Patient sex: F
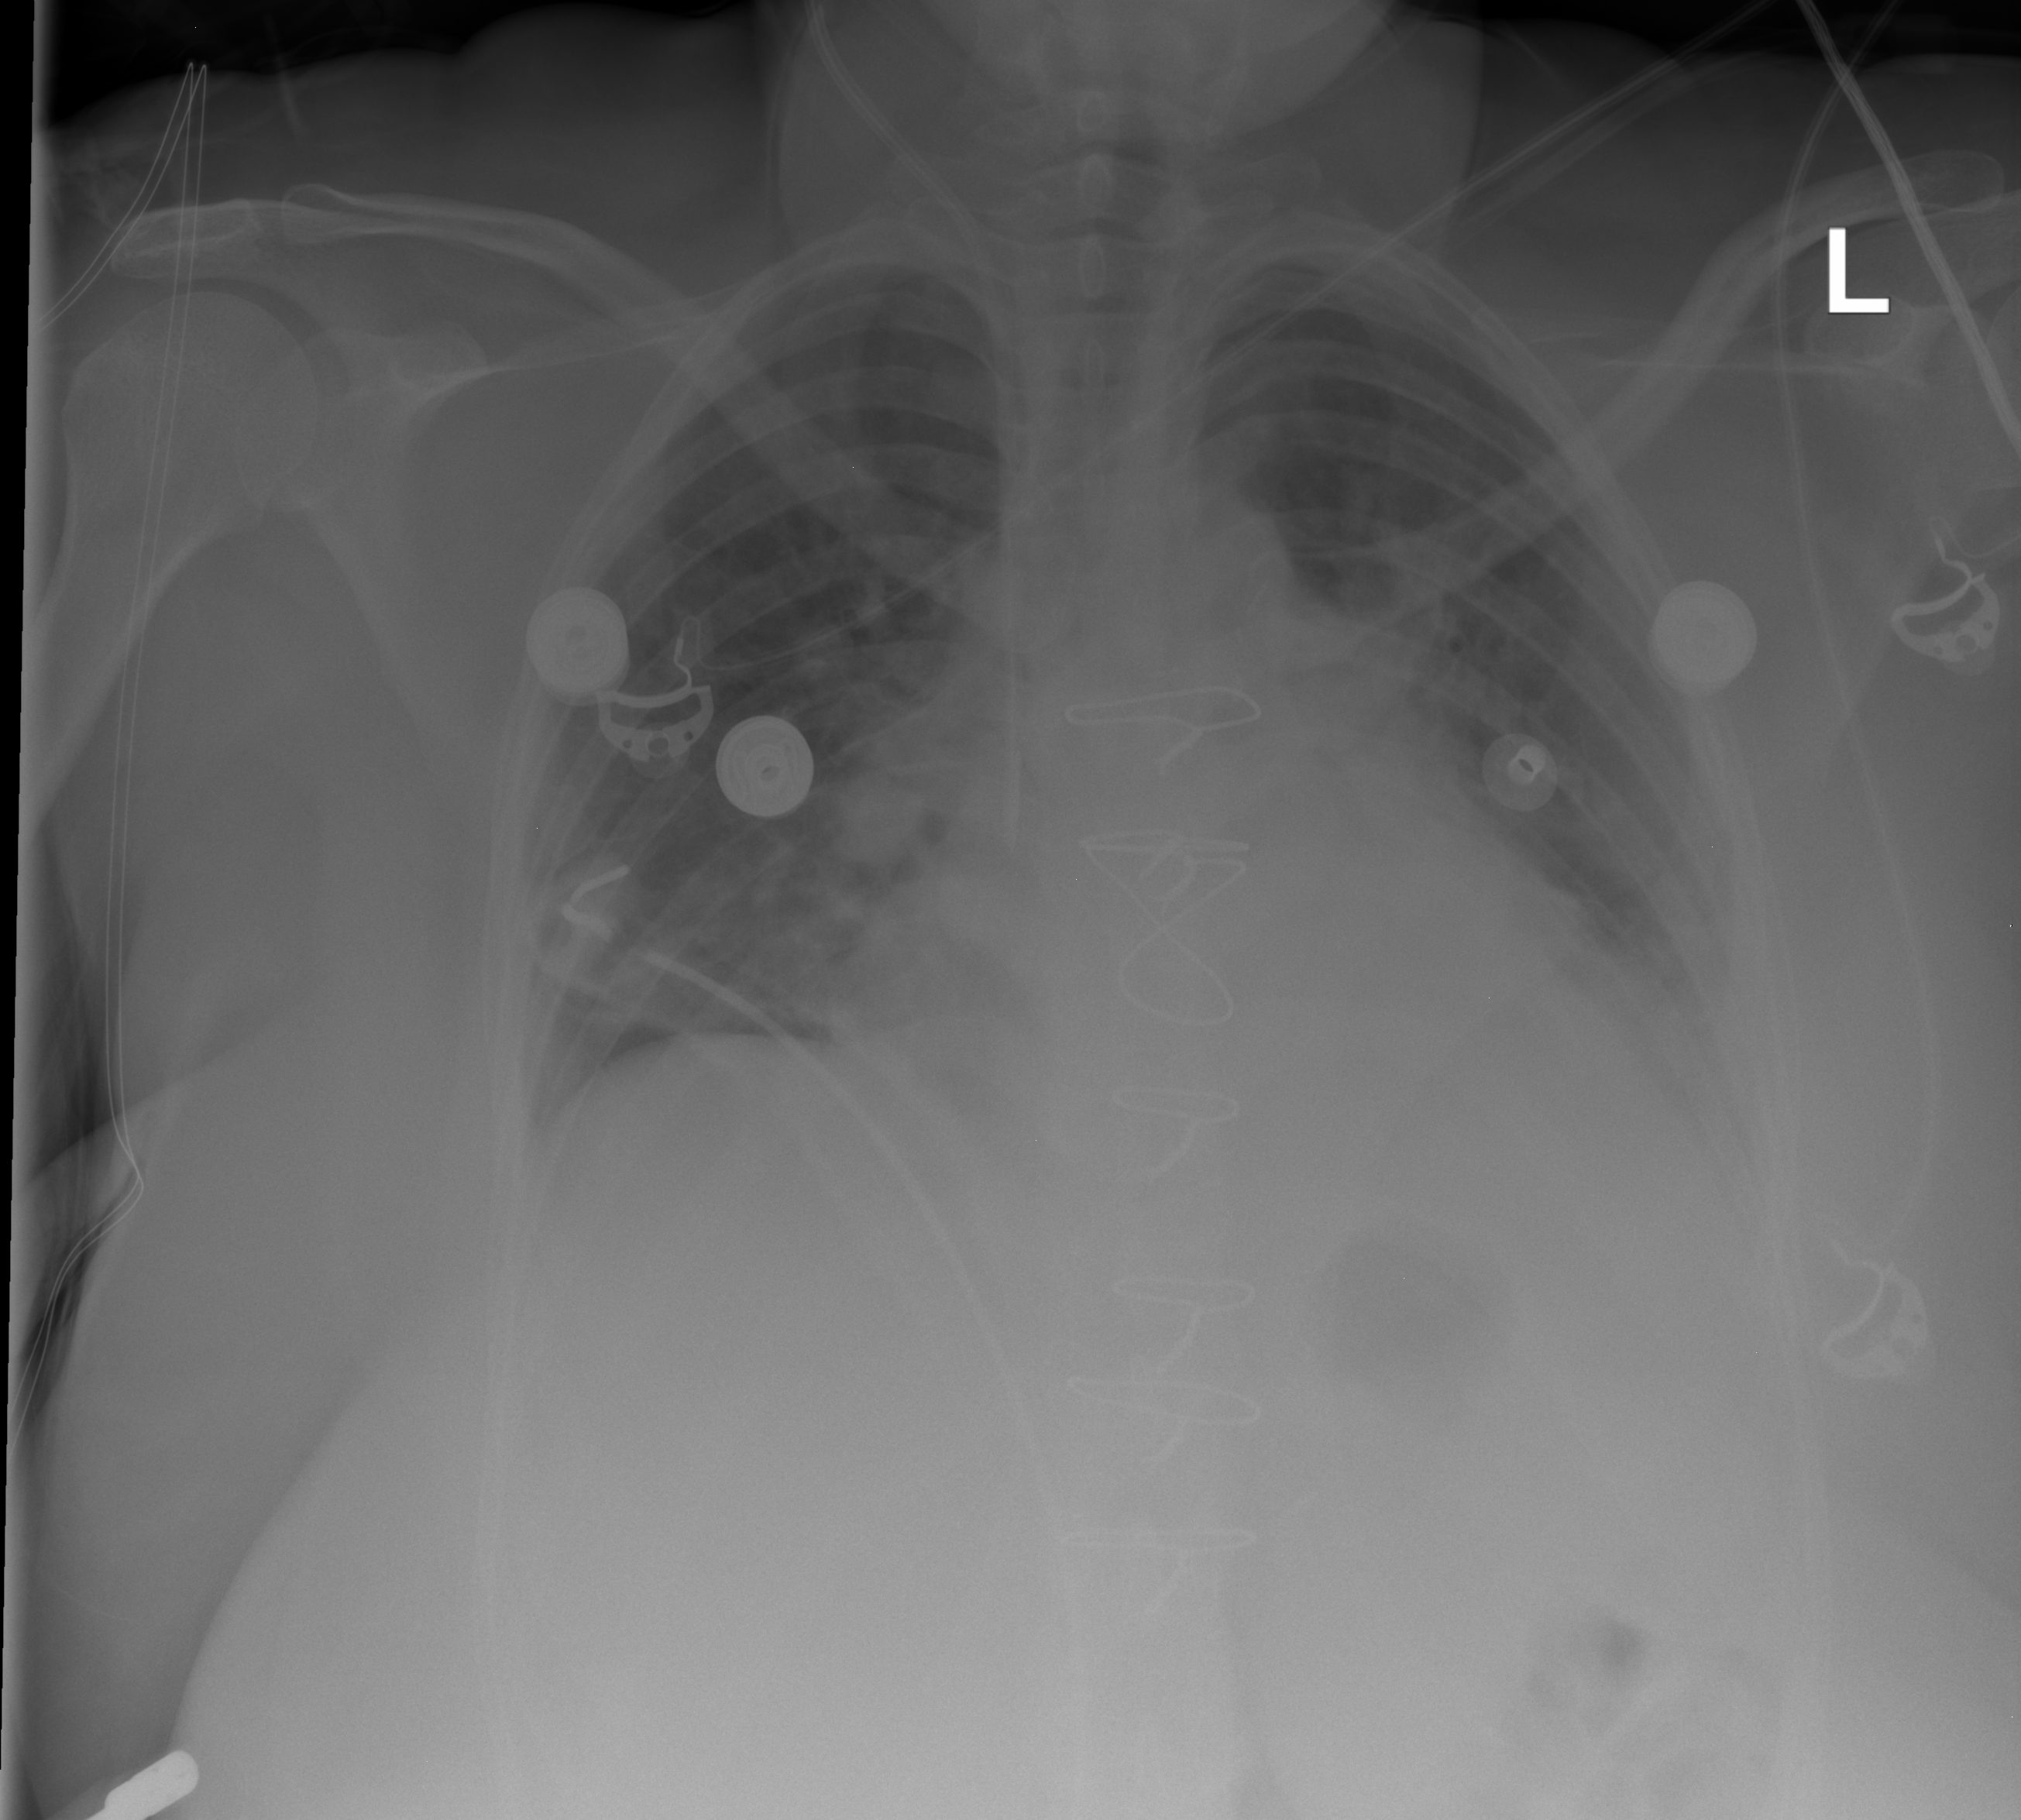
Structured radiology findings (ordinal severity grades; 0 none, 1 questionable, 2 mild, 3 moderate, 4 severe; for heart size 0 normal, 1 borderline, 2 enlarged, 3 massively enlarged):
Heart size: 2
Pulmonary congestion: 2
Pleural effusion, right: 0
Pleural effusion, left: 2
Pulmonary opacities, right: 0
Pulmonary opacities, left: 0
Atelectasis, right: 2
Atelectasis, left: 2